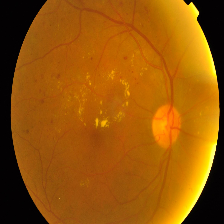
Diabetic retinopathy grade: Proliferative DR